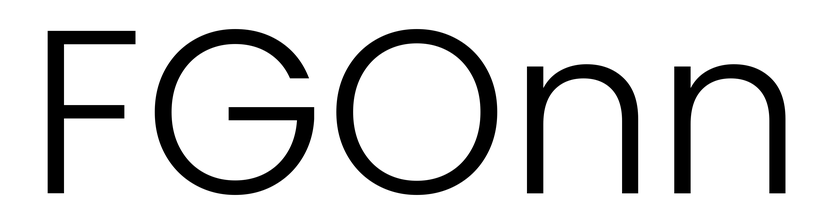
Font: Poppins-Light